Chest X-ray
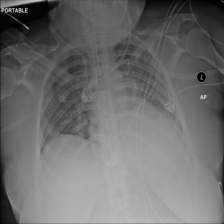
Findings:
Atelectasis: negative
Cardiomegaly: negative
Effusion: negative
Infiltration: negative
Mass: negative
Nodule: negative
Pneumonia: negative
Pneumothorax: negative
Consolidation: negative
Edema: negative
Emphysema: negative
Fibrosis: negative
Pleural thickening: negative
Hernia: negative